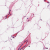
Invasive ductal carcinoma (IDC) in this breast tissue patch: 0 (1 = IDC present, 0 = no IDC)